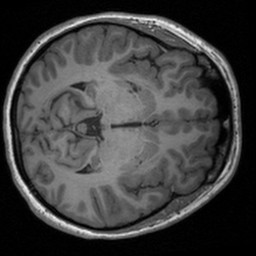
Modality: T1w
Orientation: axial
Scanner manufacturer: siemens
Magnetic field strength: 3 T
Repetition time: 1.9 s
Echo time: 0.00226 s